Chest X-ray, PA view. Patient: 29 years old, sex M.
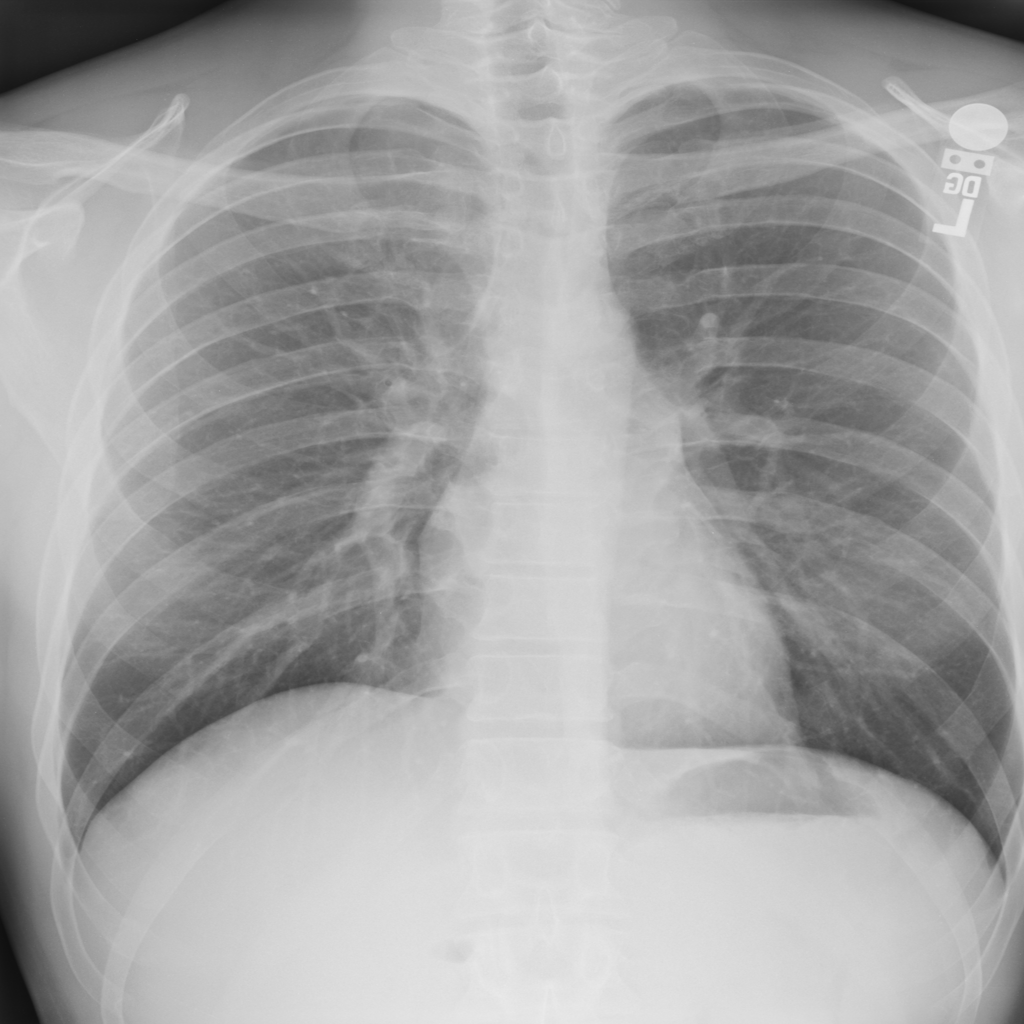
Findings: Mass, Nodule